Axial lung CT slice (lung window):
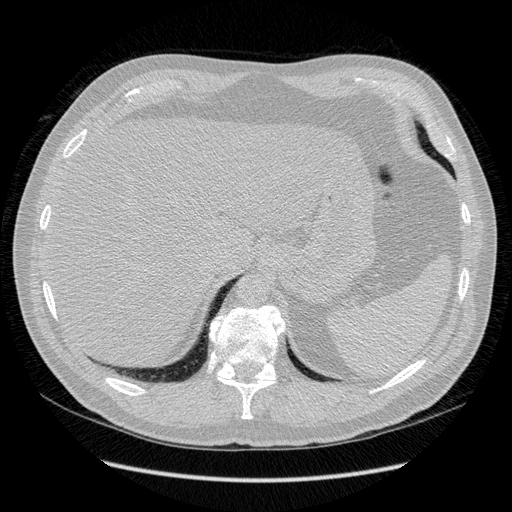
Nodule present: no